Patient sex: M
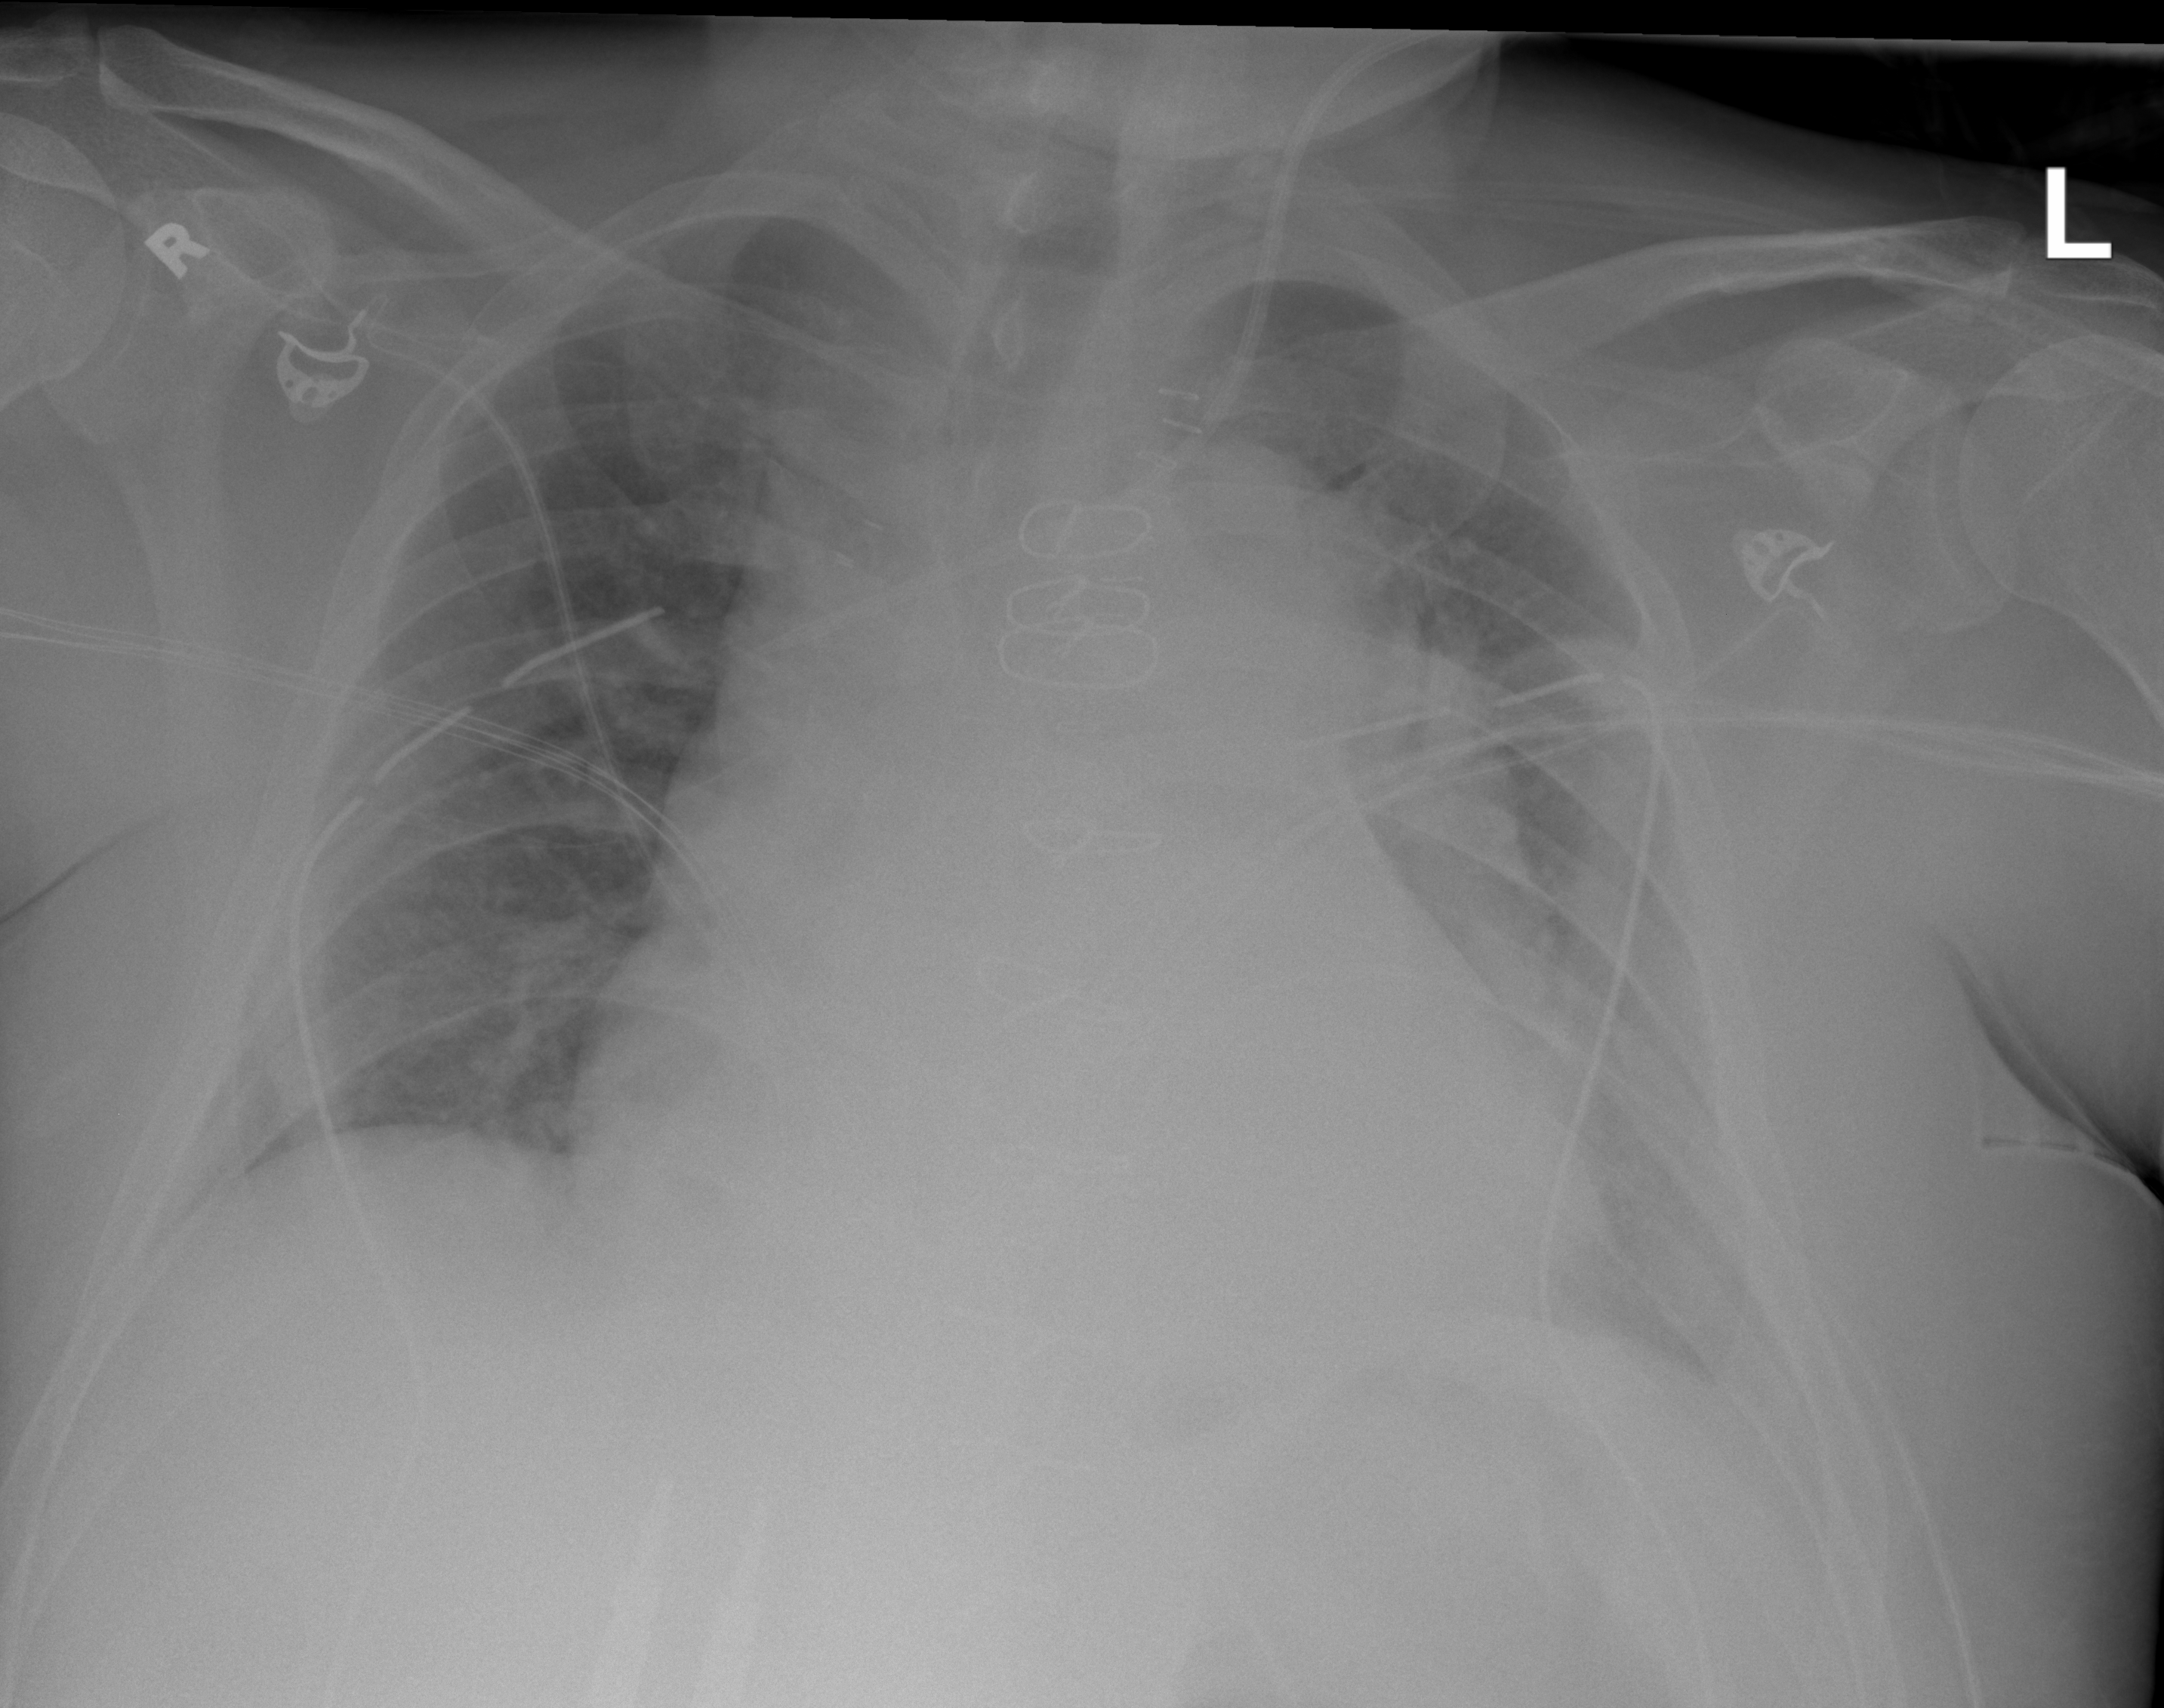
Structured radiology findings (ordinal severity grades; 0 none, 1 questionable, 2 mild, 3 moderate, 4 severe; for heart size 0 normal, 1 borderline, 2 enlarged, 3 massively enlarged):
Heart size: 2
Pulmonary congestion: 2
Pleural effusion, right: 0
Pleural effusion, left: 2
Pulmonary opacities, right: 0
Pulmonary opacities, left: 0
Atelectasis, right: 0
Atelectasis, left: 2